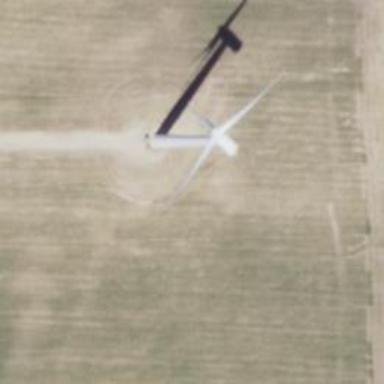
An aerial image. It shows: Wind turbine generator that utilizes wind as its source for generating electricity. It is of the horizontal axis type.